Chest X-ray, PA view. Patient: 48 years old, sex M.
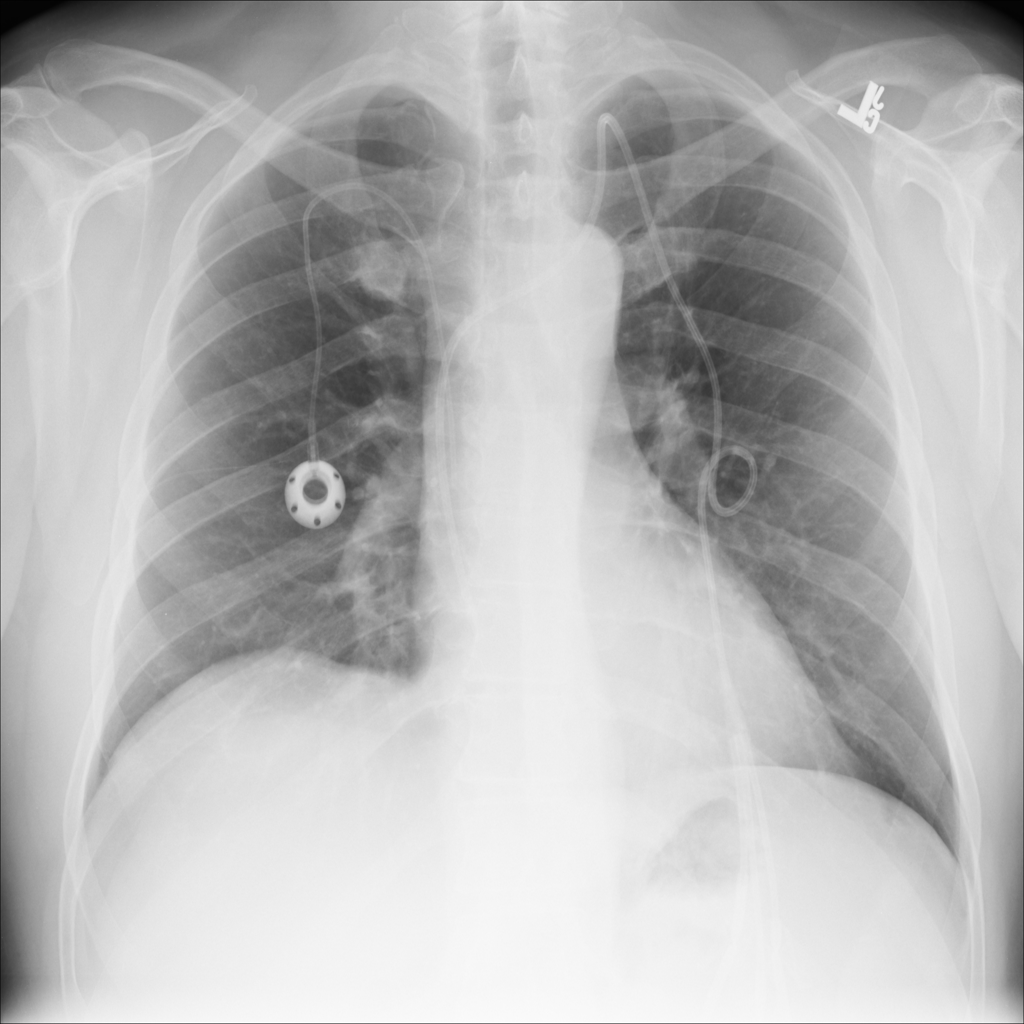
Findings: No Finding